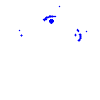
Particle: kaon